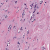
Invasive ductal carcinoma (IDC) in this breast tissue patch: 1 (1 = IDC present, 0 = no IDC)